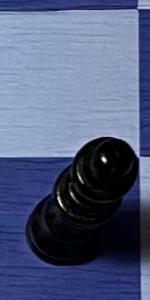
Label: Queen_Black